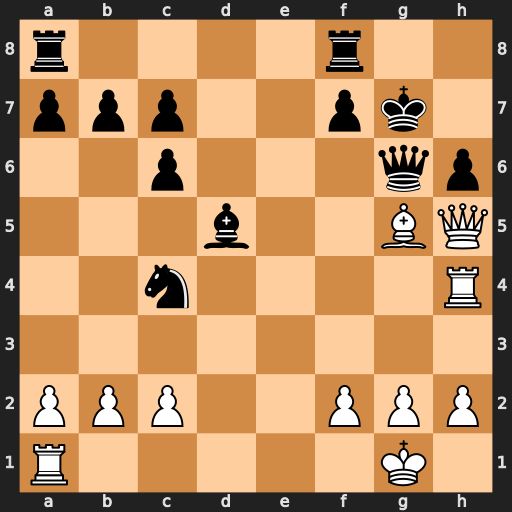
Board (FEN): r4r2/ppp2pk1/2p3qp/3b2BQ/2n4R/8/PPP2PPP/R5K1
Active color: w
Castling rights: -
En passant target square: -
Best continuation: Bxh6+ Kf6 Rf4+